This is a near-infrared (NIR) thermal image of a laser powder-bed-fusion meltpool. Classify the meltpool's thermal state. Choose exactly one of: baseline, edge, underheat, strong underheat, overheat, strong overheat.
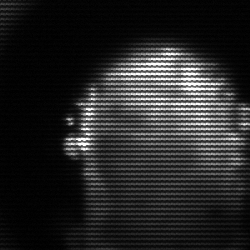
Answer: baseline